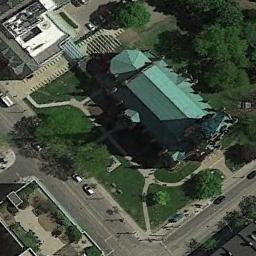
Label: church